Field crop: maize
Growth stage: 1
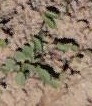
Species: convolvulus